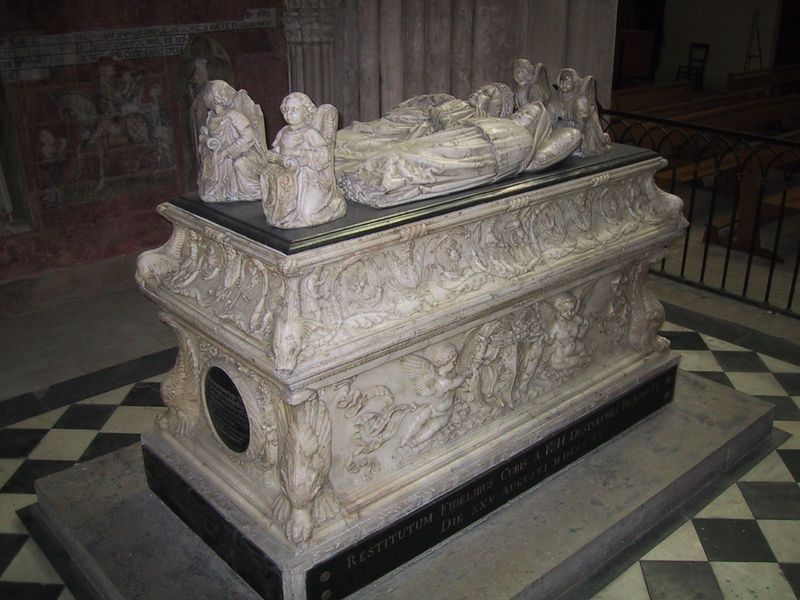
Titel: Grab der Kinder von Anne de Bretagne und Charles VIII.
Künstler: Girolamo da Fiesole
Standort: Tours, Kathedrale St. Gatien (EU - F)
Schlagwörter: flügel, gemälde, mann, weiß, frau, marmor, schwarz, zaun, schachbrettmuster, sockel, stein, gitter, kirche, sitzend, paar, engel, ranken, relief, schrift, liegen, massiv, kissen, tafel, inschrift, liegend, foto, deckel, fliesen, text, tote, fisch, sarg, grab, knieend, putten, schrein, absperrung, grabmal, sarkophag, umschrift